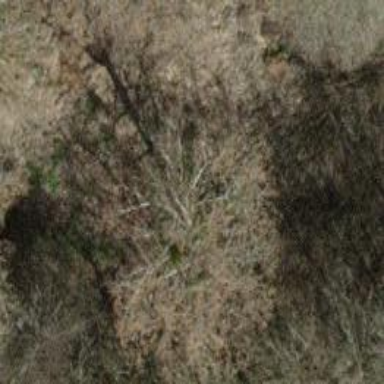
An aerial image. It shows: Single tag "natural: tree."